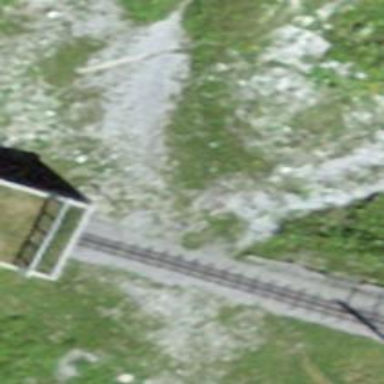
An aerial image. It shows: Railway crossing.